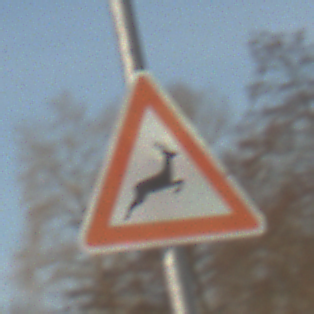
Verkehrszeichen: WildwechselLinks
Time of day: MorningAfternoon
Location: Outdoor (Suburban)
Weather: PartlyCloudy
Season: NotSpecified
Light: Natural